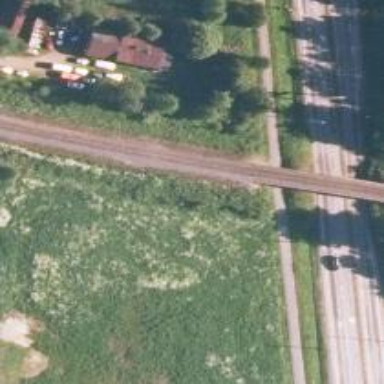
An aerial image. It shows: Bridge over continuous rail track of class B1.